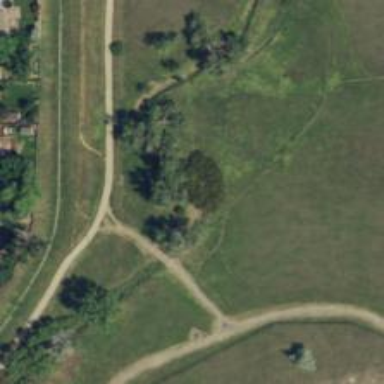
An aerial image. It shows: Path leading to bridge.